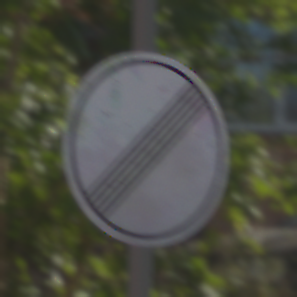
Verkehrszeichen: EndeSaemtlicherBegrenzungen
Umgebung: Outdoor, Suburban
Tageszeit: MorningAfternoon
Wetter: PartlyCloudy
Licht: Natural
Jahreszeit: NotSpecified
Kontrast: HighContrast